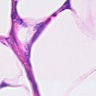
Metastatic tissue present: no